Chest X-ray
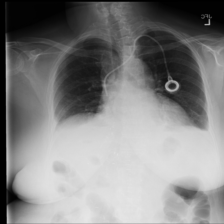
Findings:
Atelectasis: negative
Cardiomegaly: negative
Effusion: positive
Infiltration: negative
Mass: negative
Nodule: negative
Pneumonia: negative
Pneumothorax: positive
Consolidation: negative
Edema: negative
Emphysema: negative
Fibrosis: negative
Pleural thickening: negative
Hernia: negative